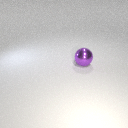
large purple metal sphere